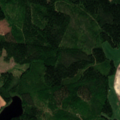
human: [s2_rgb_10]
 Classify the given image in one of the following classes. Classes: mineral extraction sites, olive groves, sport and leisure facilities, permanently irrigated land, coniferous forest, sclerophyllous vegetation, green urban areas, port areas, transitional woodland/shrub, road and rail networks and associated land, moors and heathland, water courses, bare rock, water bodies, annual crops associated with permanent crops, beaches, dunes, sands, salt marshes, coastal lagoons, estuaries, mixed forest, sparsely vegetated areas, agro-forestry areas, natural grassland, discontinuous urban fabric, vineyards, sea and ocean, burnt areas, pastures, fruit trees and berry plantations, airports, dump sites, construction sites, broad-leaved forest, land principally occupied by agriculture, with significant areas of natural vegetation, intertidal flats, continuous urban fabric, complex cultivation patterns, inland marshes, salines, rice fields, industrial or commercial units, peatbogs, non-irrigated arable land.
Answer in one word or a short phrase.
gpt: land principally occupied by agriculture, with significant areas of natural vegetation, broad-leaved forest, coniferous forest, mixed forest